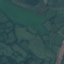
Land use / land cover: Pasture